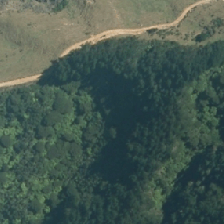
Land cover: manuka_kanuka